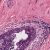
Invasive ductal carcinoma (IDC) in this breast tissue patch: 0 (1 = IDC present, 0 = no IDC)